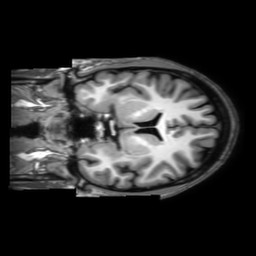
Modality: T1w
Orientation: coronal
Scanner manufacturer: philips
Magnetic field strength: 3 T
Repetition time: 0.0123 s
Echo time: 0.003475 s